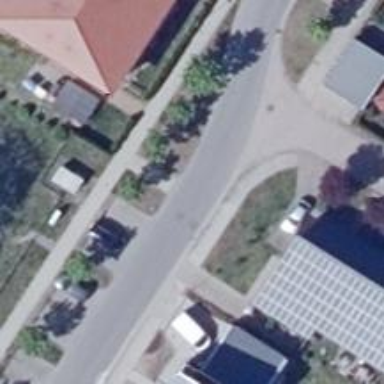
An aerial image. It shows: Sidewalk.